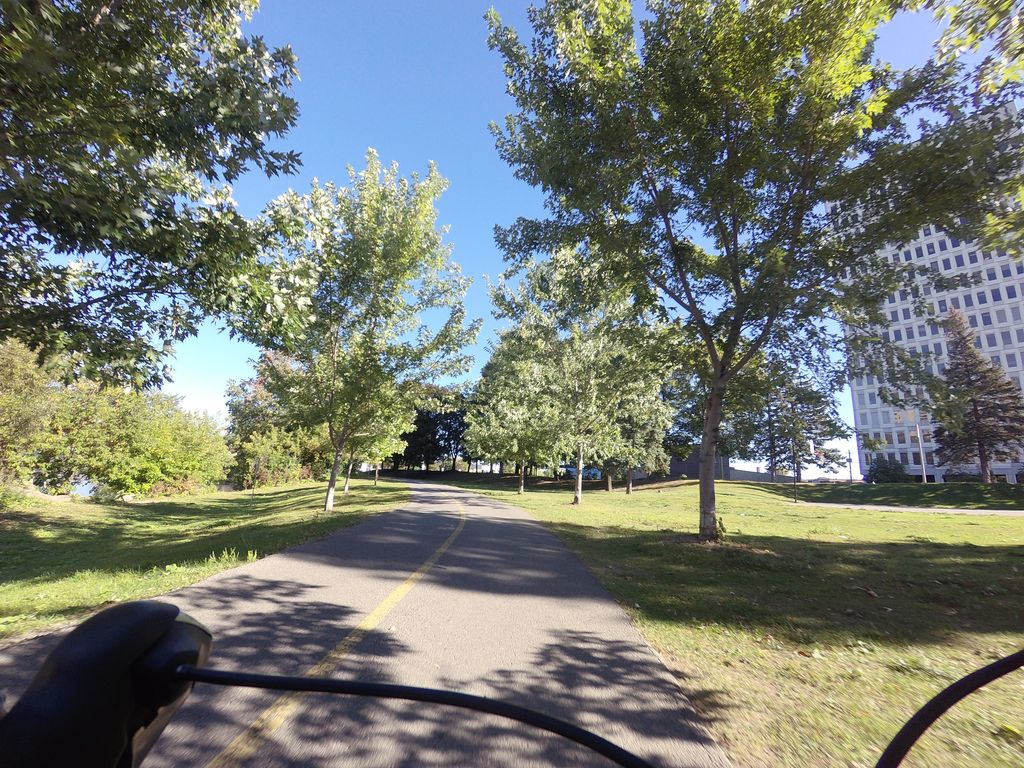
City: ottawa-gatineau